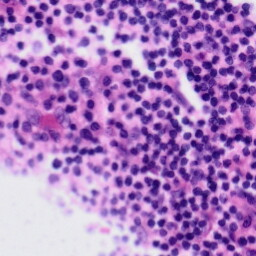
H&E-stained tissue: Tonsil